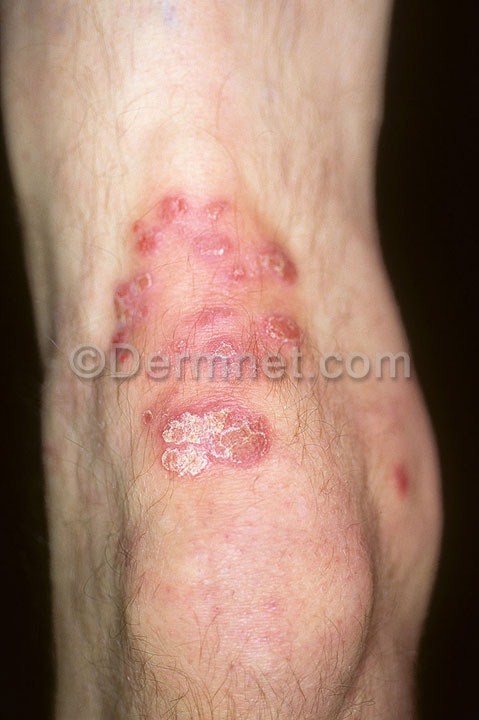
Disease: Psoriasis pictures Lichen Planus and related diseases